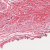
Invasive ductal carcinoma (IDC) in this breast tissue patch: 0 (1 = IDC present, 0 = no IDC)